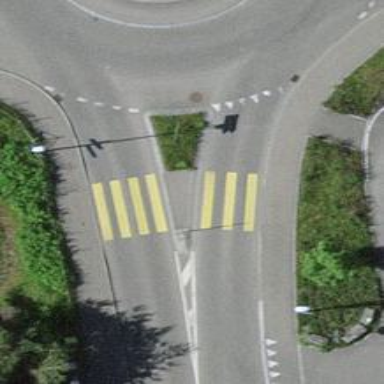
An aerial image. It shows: Zebra crossing with road island.